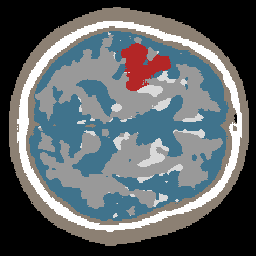
Label: lesion